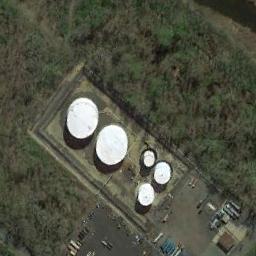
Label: storage_tank